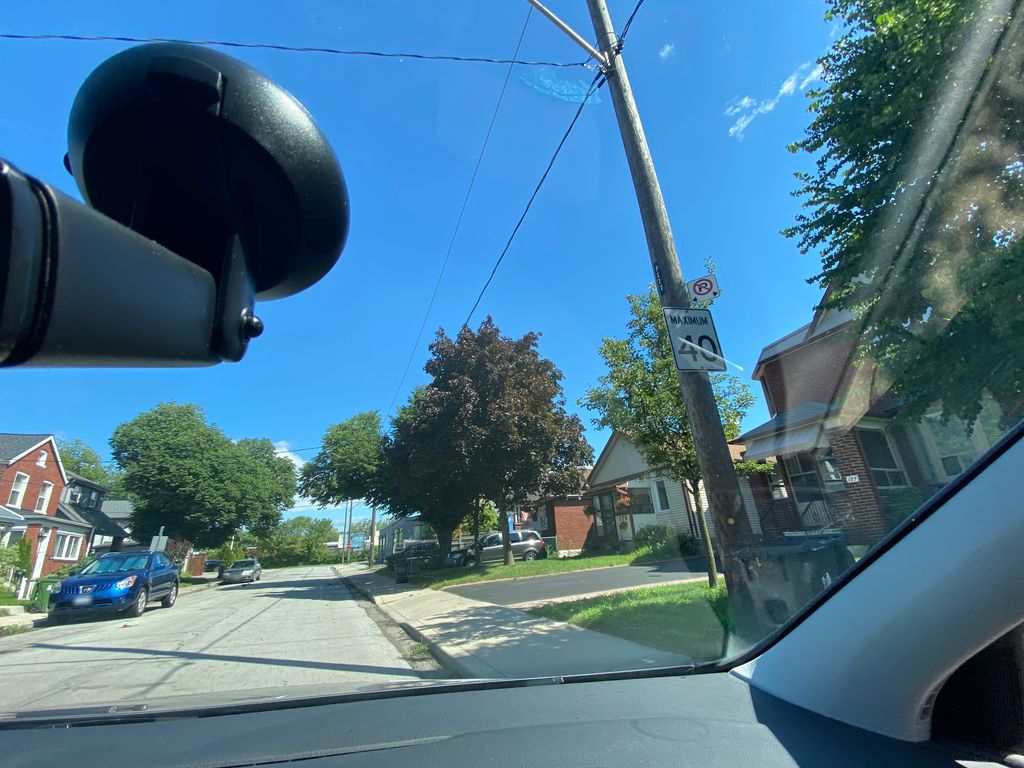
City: toronto